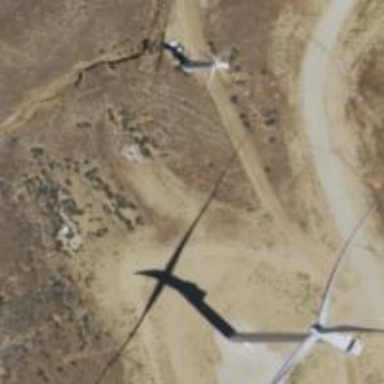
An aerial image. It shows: Wind generator powered by wind turbine.